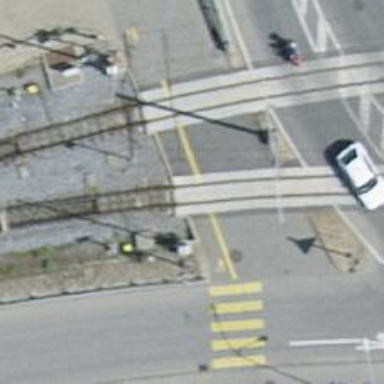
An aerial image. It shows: Railway crossing with lights and barriers.